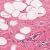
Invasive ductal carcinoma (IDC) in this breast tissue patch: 0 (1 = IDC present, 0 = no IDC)